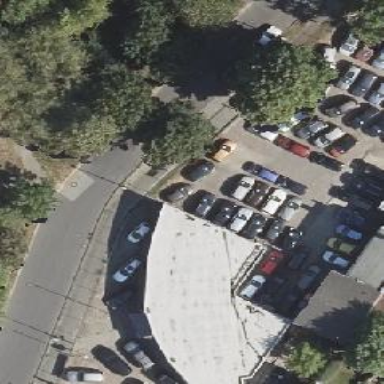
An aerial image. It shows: Commercial building housing car shop.